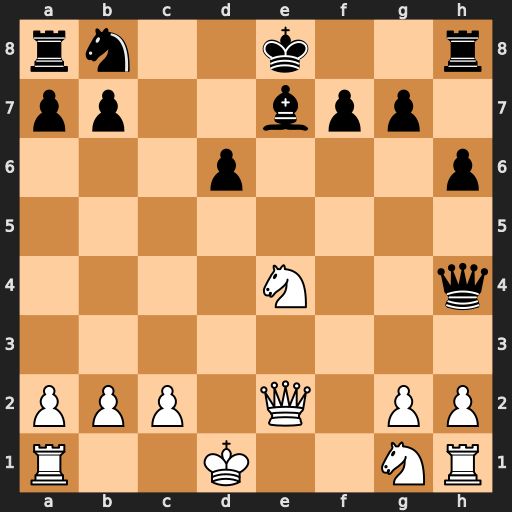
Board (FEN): rn2k2r/pp2bpp1/3p3p/8/4N2q/8/PPP1Q1PP/R2K2NR
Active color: w
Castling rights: kq
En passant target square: -
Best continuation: g3 Qxe4 Qxe4